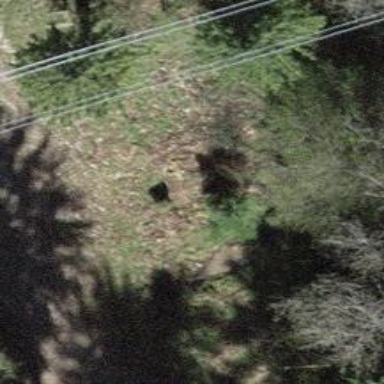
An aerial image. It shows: Culvert tunnel.